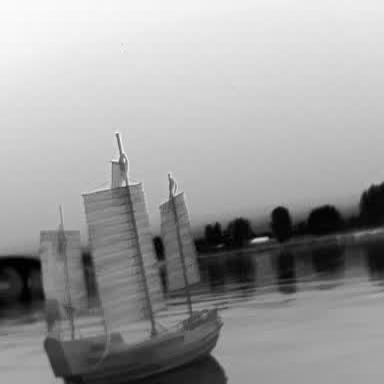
There is a sailboat in the infrared image.